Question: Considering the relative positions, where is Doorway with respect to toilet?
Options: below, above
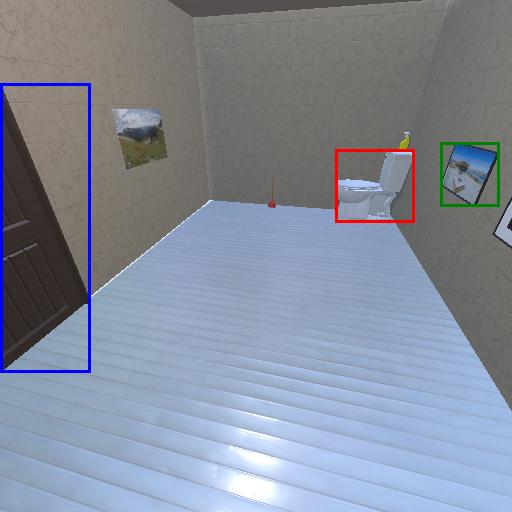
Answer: below